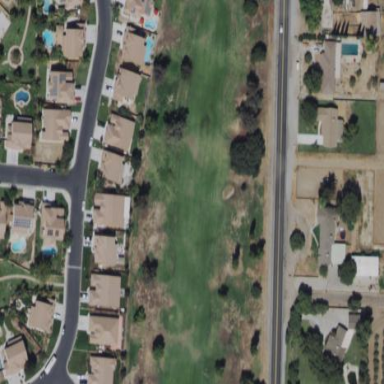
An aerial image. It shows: Area of rough grass used for golf.